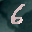
Label: 6